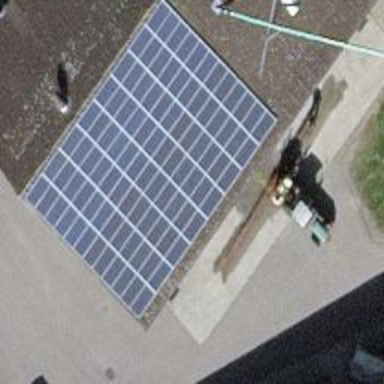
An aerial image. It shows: Solar power generator utilizing photovoltaic technology with solar photovoltaic panels.